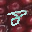
Label: 8